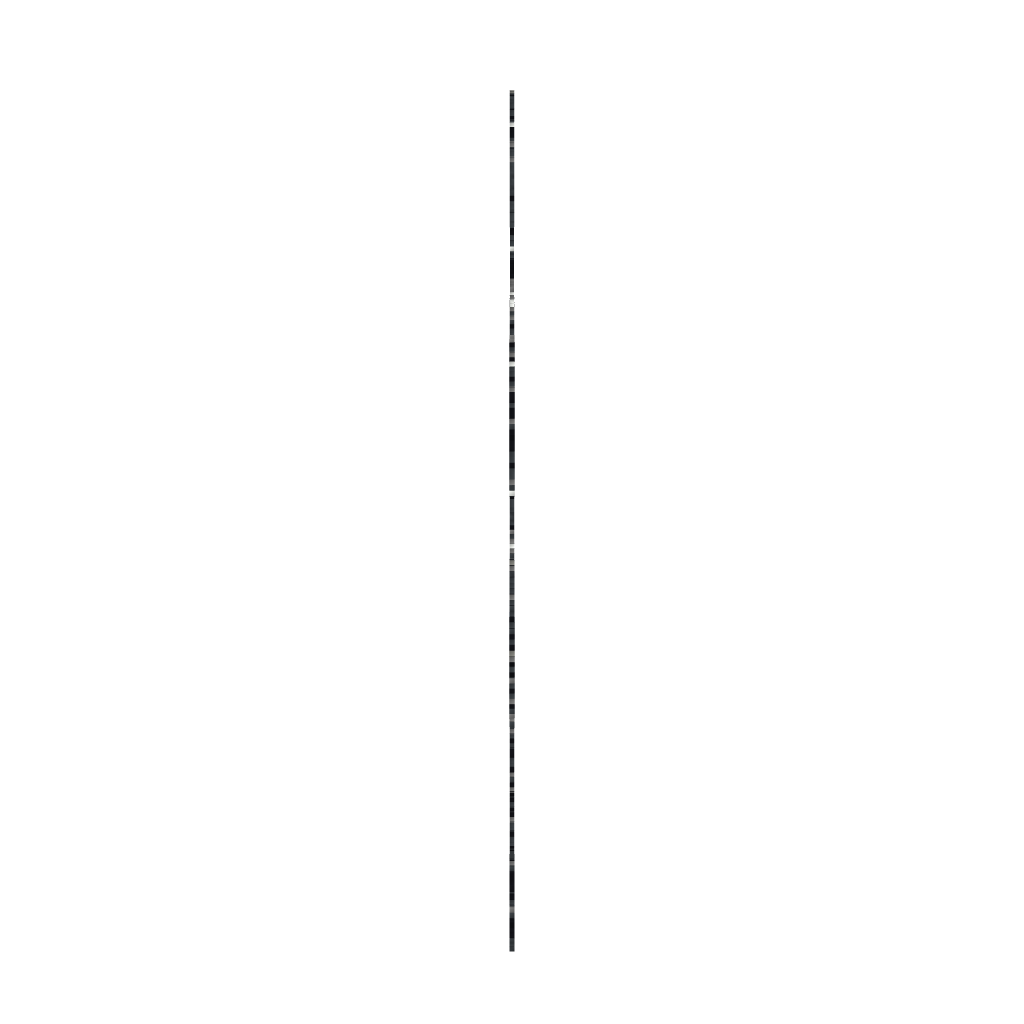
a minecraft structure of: Slenderman Pixel Art